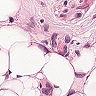
Metastatic tissue present: yes